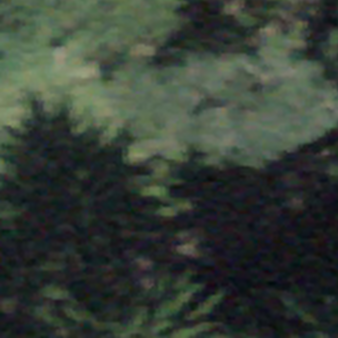
Label: other